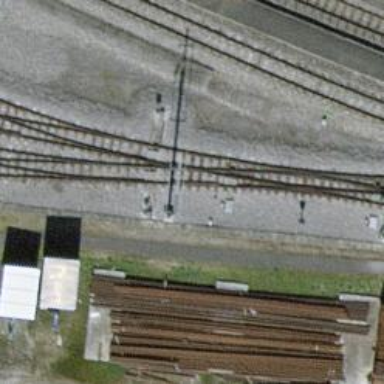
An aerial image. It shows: Railway switch.